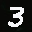
Label: 3